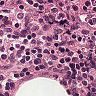
Metastatic tissue present: no